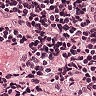
Metastatic tissue present: no